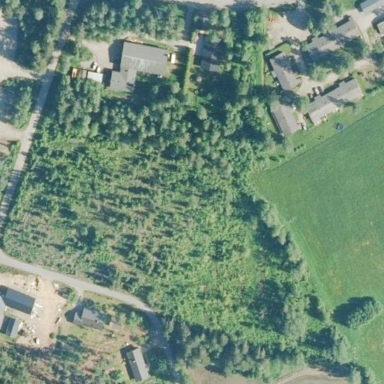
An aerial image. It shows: Evergreen needle-leaved woodland.